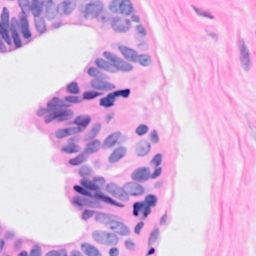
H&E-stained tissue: Breast